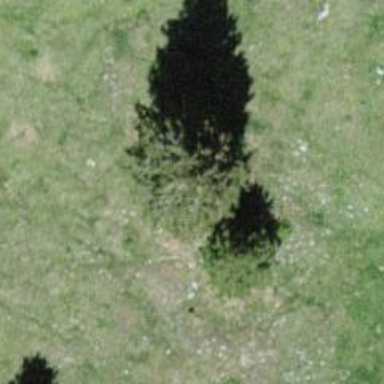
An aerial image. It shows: Needle-leaved tree in nature.